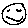
Label: smiley face